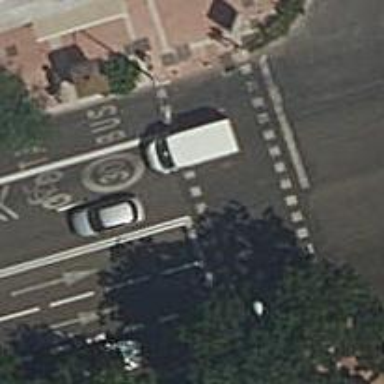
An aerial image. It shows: Marked road crossing.